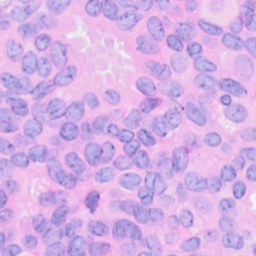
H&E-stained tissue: Breast